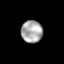
Tissue: prostate
Cell type: Epithelial cells
Senescence score: 0.2561
Nuclear area (px): 467
Mean DAPI intensity: 168.966